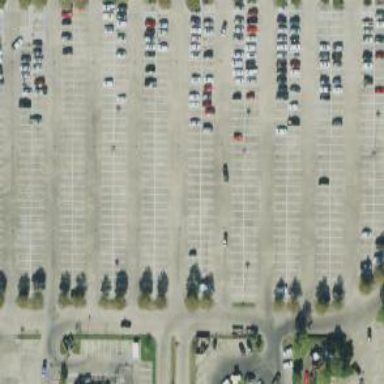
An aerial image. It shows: Parking space.